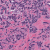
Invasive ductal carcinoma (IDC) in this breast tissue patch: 1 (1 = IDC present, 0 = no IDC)